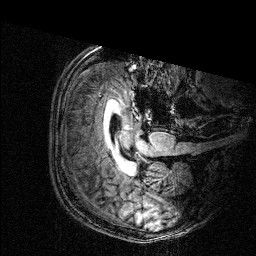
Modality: T1w
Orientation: axial
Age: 24
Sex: male